Field crop: maize
Growth stage: 1
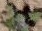
Species: chenopodium